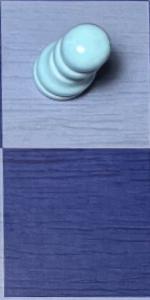
Label: Empty